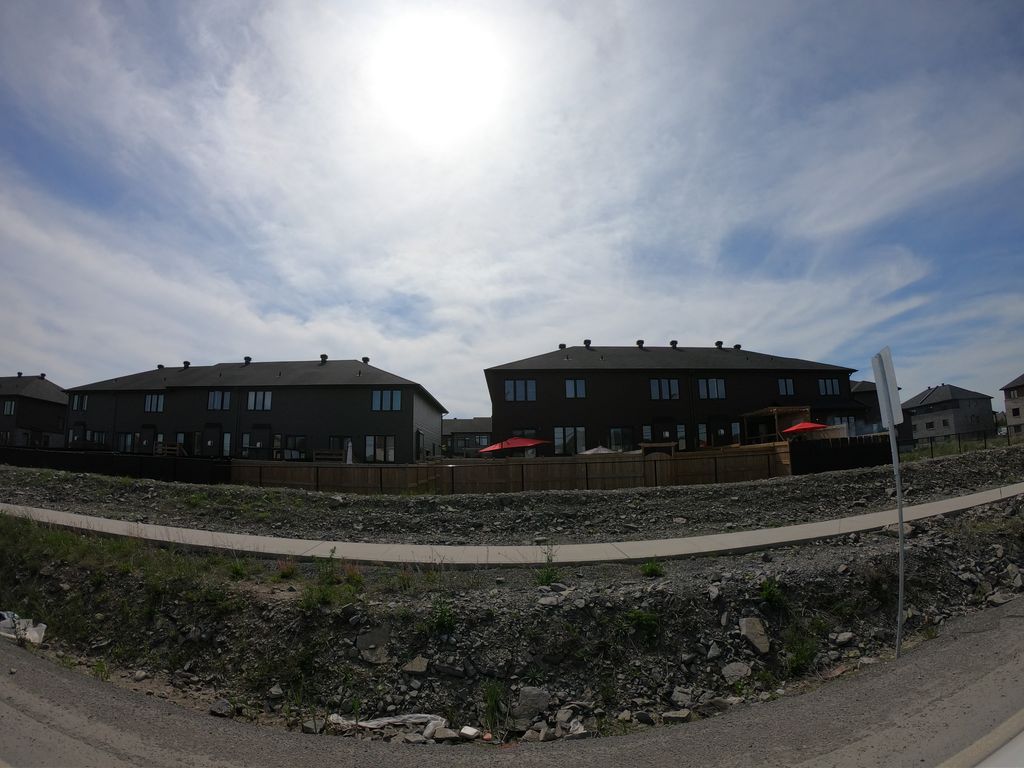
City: ottawa-gatineau